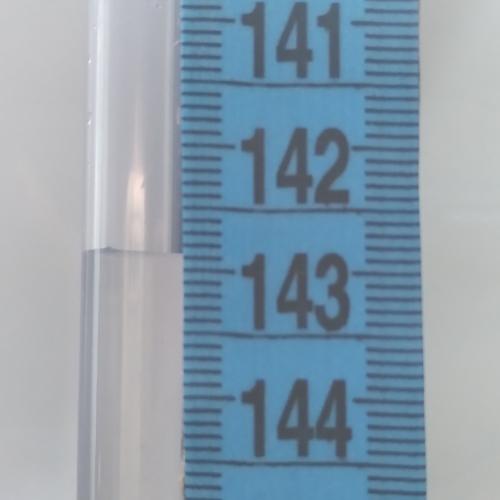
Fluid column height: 142.9 cm